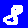
Digit: 8